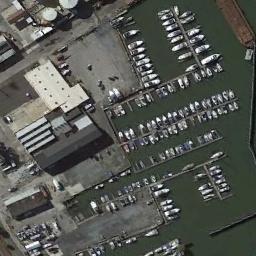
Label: harbor